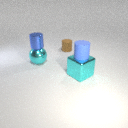
large cyan metal cube below small blue rubber cylinder